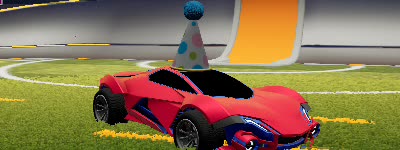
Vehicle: werewolf